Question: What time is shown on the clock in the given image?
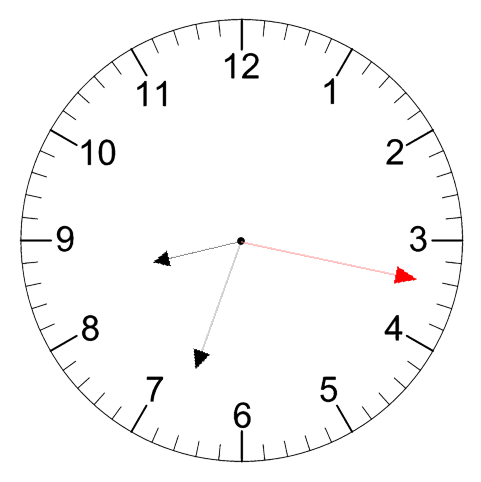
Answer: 08:33:17